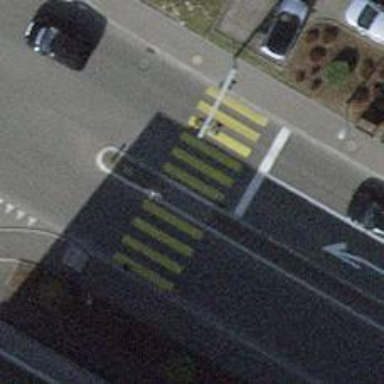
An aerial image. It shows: Crossing with marked traffic signals.